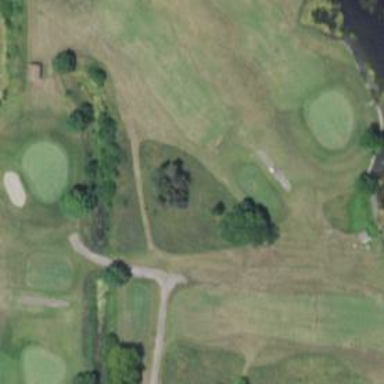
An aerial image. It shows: Rough grass surface in golf course setting.